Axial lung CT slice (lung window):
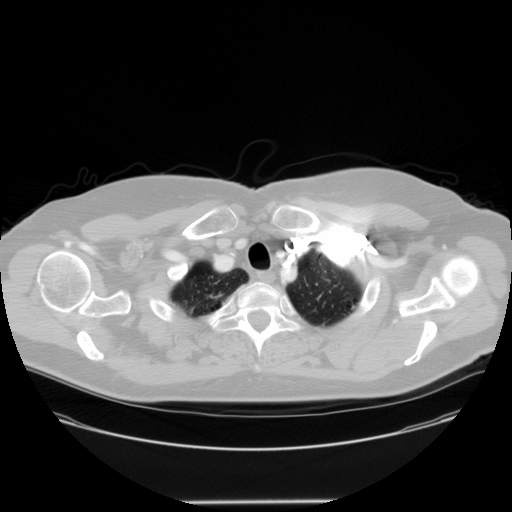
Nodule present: no